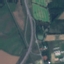
Land use / land cover class: Highway